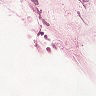
Metastatic tissue present: yes